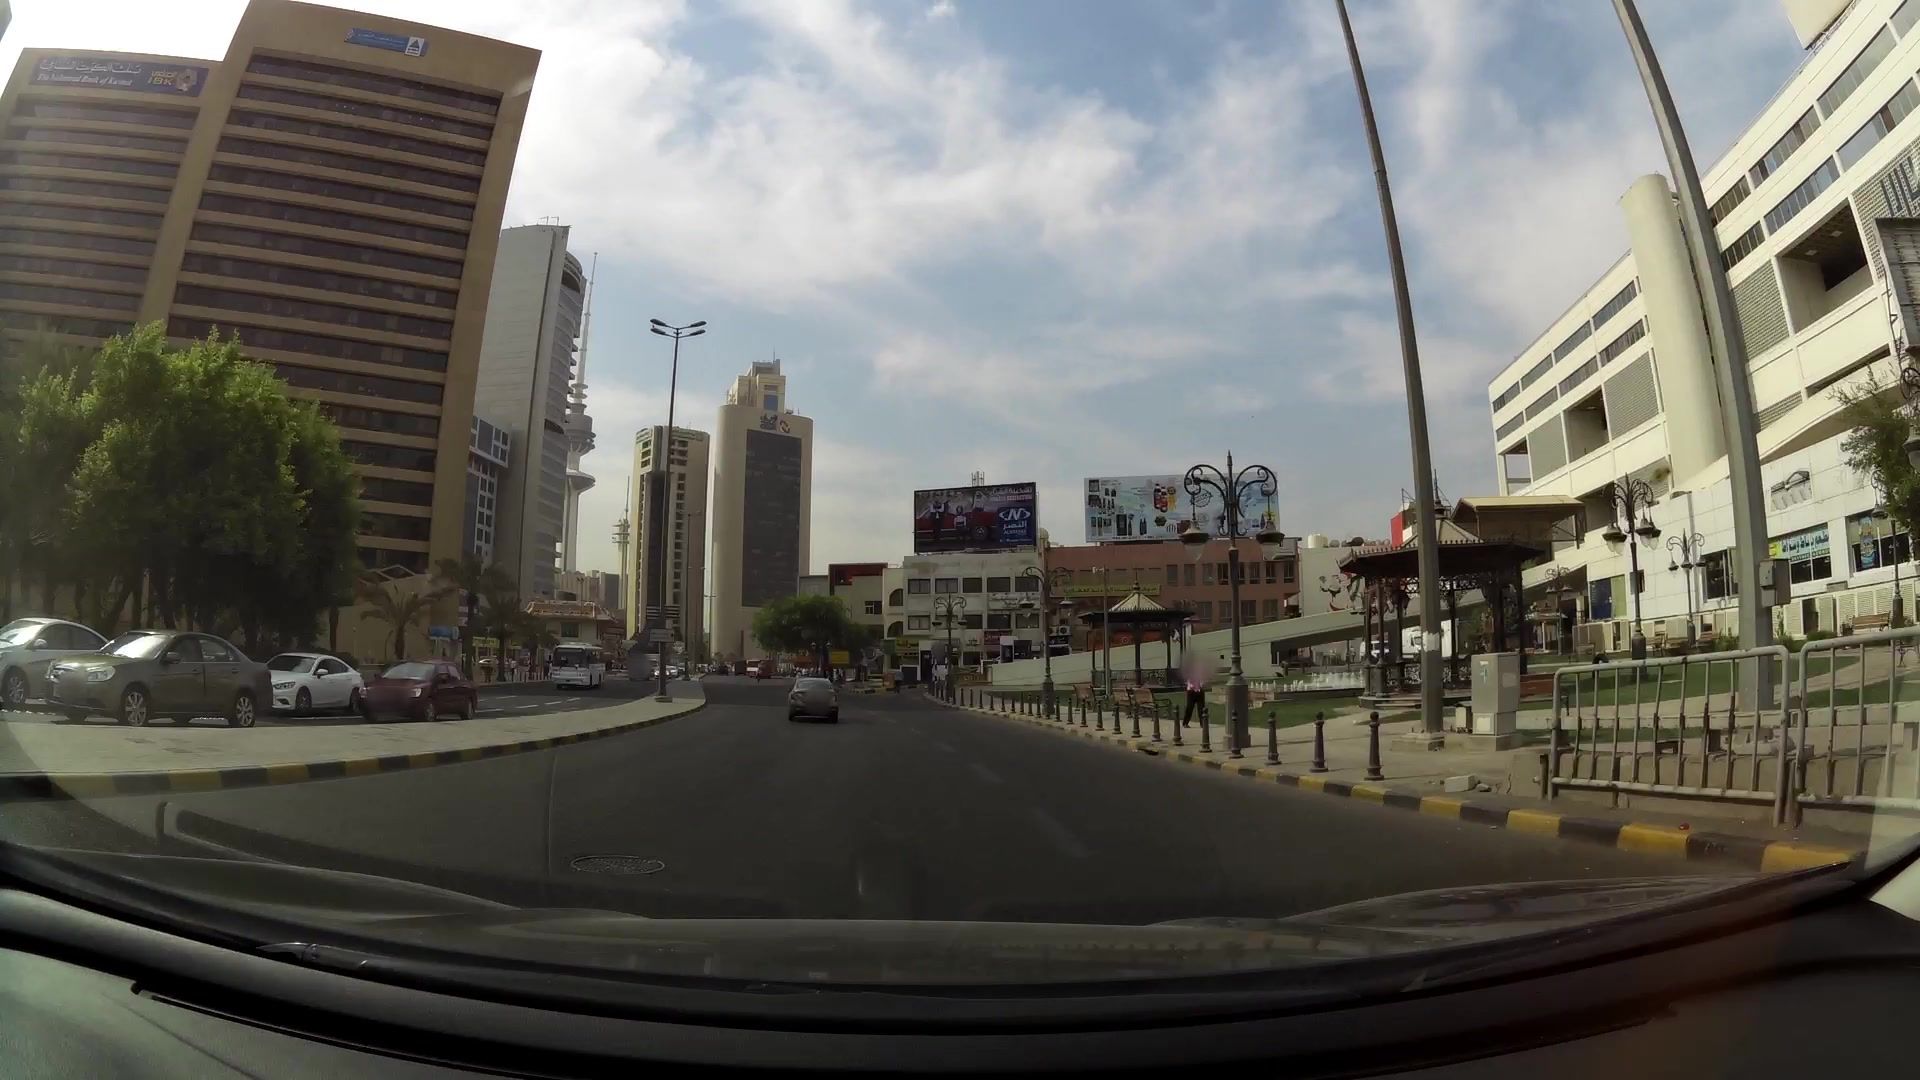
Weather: cloudy
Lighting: day
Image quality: good
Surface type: driving surface
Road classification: primary, primary_link
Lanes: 2, 3
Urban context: urban centre
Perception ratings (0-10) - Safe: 5.7, Lively: 8.29, Beautiful: 1.3, Boring: 2.06, Depressing: 7.31, Wealthy: 8.01